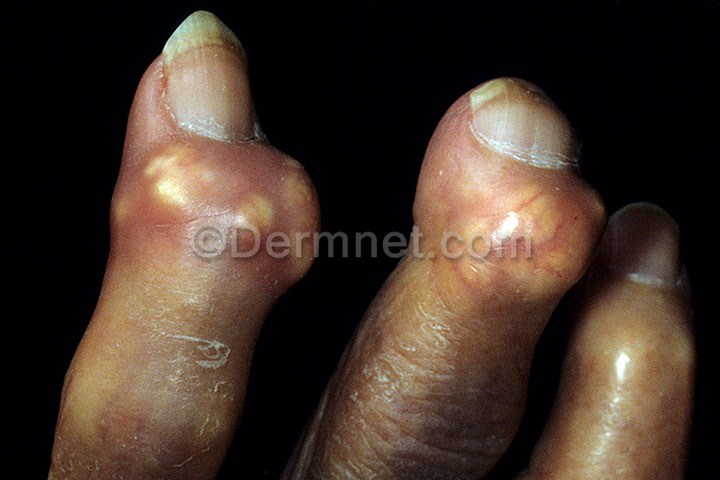
Disease: Systemic Disease